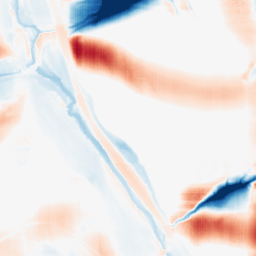
Category: morphological
Decomposition family: morphological_square
Decomposition parameters: operation: average
size: 50
Upsampling method: sinc_hamming
Upsampling parameters: scale: 8
kernel_size: 16
Upsampling scale: 8